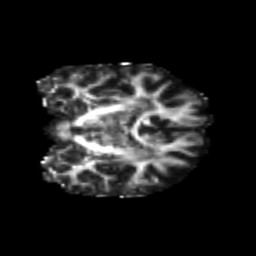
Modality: FA
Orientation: coronal
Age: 25
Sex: female
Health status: healthy
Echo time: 0.074 s